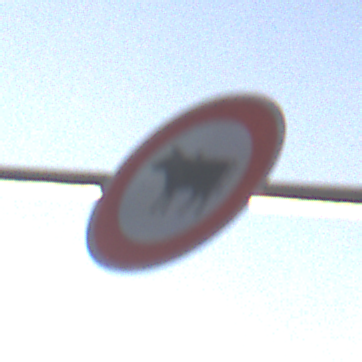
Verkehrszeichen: VerbotViehtrieb
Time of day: SunriseSunset
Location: Outdoor (Nature)
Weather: Clear
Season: NotSpecified
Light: Natural